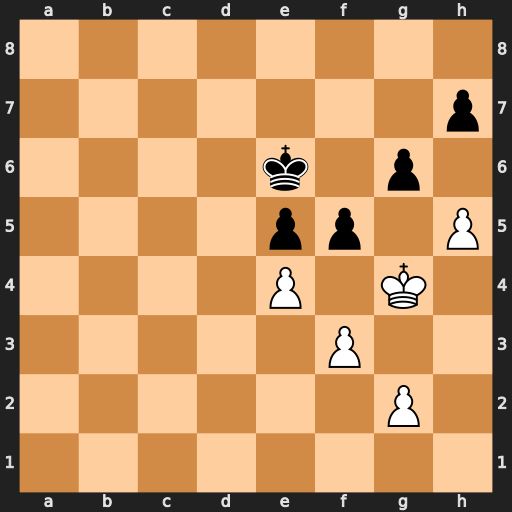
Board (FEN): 8/7p/4k1p1/4pp1P/4P1K1/5P2/6P1/8
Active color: w
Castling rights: -
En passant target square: -
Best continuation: Kg5 fxe4 fxe4 gxh5 Kxh5